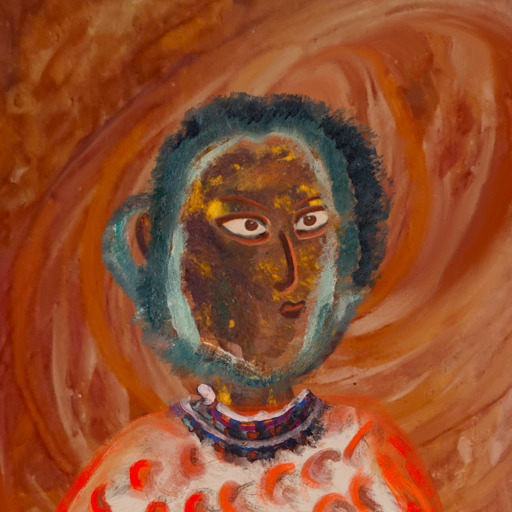
Background: Pious_Lady, Head And Neck Side: Comrade, Face Side: Roy_Bahadur, Bust: Rupkatha, Hair Side: Boggyland, Head Accessory: Blank, Second Necklace: Blank, Necklace: Hypocrite_1, Baby: Blank